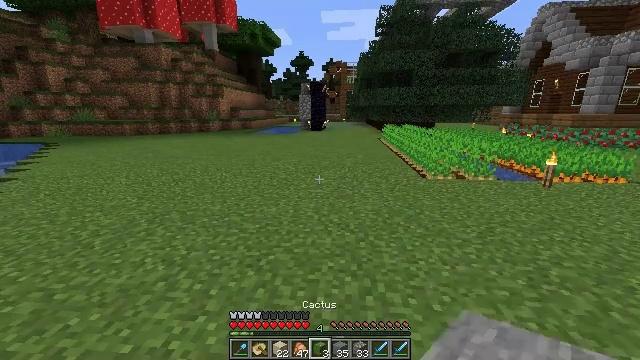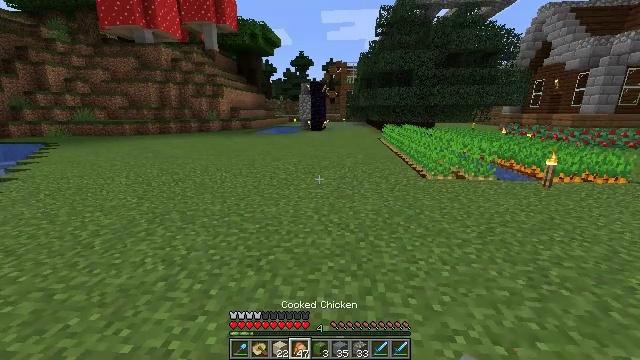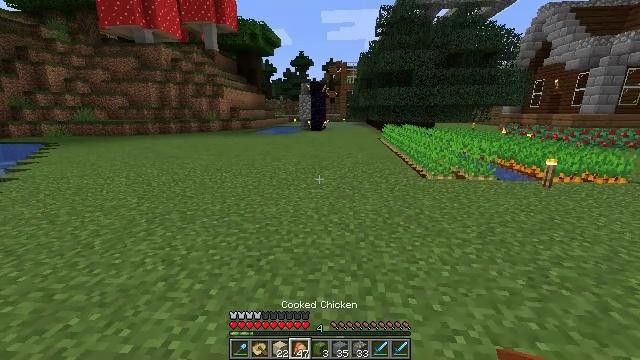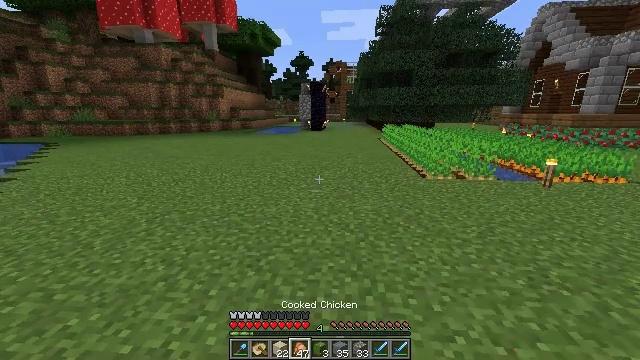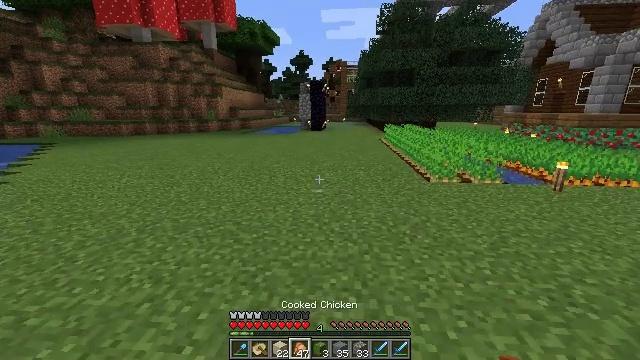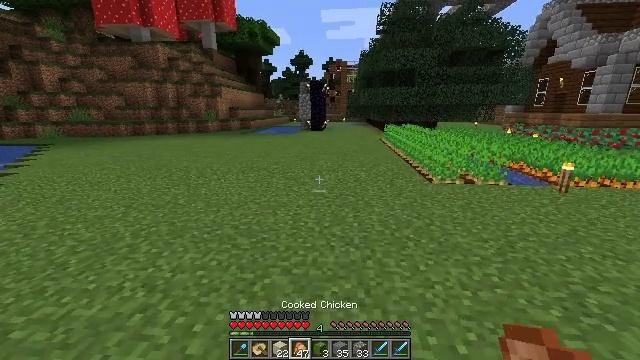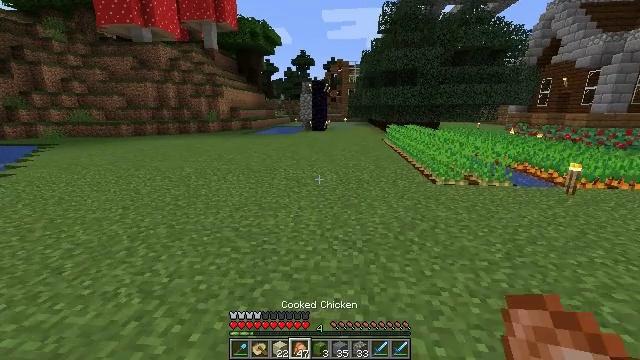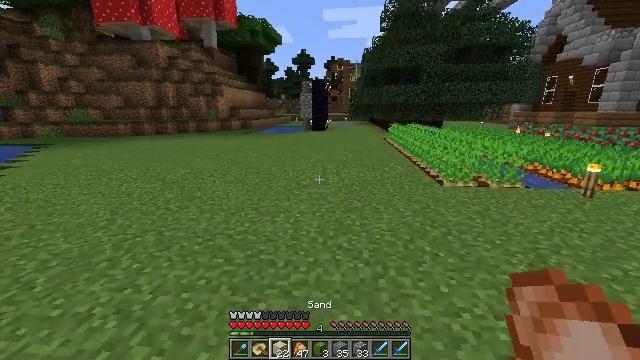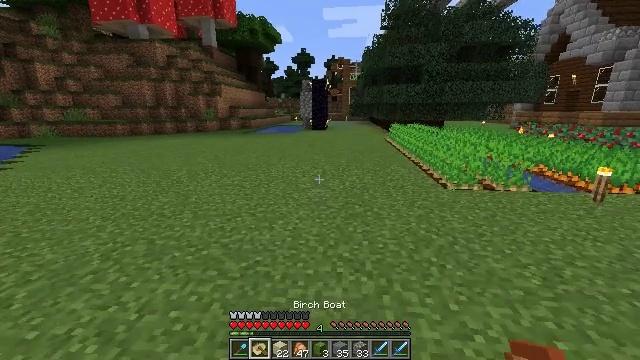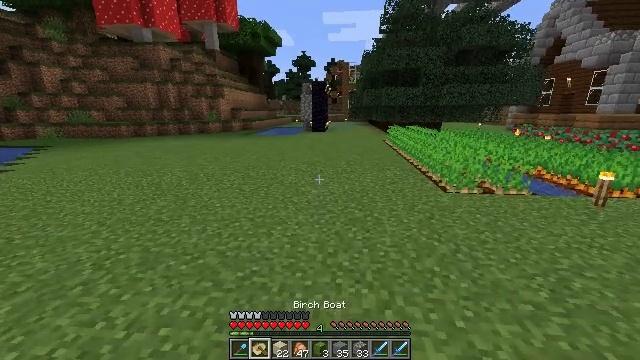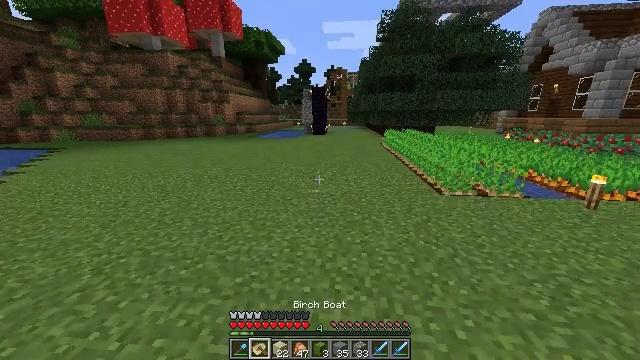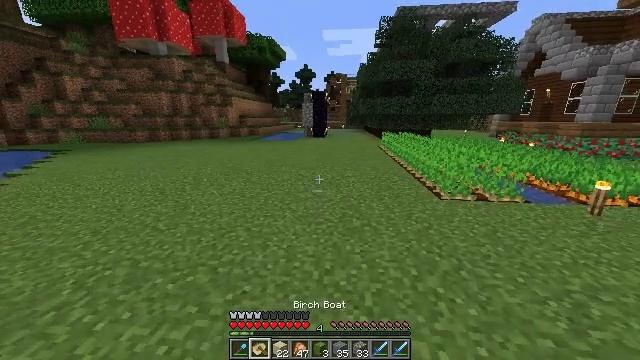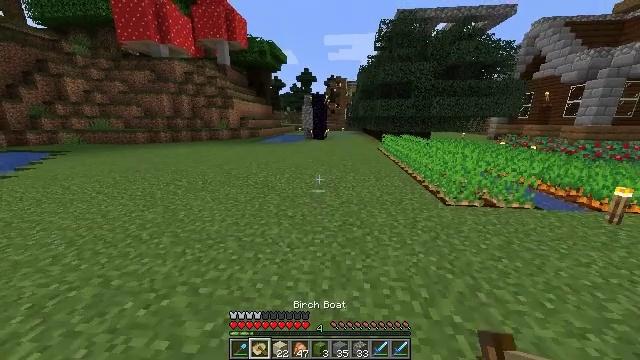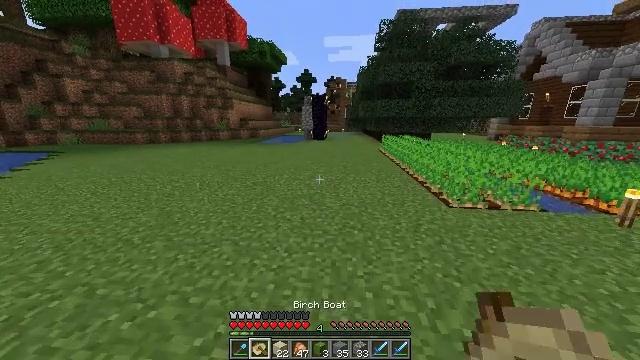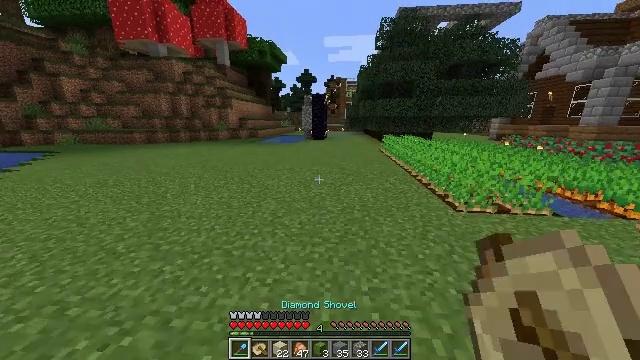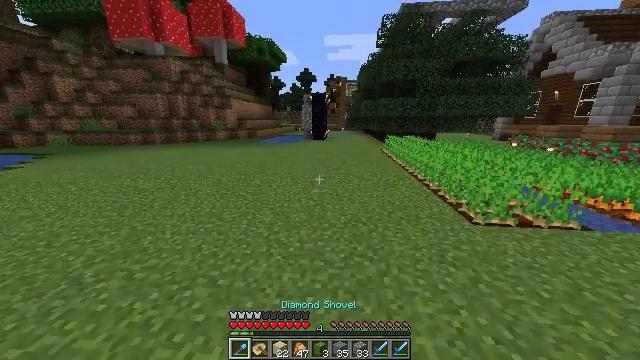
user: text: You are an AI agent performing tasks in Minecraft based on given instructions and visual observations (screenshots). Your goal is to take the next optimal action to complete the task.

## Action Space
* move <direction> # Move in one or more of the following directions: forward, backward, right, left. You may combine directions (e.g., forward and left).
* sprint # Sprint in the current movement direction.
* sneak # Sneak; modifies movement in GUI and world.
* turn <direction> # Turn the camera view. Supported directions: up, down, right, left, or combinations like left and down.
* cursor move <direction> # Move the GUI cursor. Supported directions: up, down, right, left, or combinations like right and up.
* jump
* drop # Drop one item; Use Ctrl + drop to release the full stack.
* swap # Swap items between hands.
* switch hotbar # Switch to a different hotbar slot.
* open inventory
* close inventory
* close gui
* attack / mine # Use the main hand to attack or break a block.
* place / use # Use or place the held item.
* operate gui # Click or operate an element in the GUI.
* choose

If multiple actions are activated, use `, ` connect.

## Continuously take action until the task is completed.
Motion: motion action
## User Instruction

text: Harvest sweet berries by mining the bush.
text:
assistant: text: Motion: no_op
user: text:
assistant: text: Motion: no_op
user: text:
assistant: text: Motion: move forward
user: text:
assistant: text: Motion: move forward
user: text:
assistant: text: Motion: move forward
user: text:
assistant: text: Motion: move forward
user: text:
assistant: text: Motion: move forward
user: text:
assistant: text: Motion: move forward, sprint
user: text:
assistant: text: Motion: move forward, sprint
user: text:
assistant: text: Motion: move forward, sprint
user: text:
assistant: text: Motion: move forward
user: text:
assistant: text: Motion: move forward
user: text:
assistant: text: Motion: move forward, sprint
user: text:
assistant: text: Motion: move forward, sprint
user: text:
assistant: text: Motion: move forward, sprint
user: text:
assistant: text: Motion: move forward, sprint
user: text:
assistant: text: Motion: move forward
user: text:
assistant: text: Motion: move forward
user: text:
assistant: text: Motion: move forward
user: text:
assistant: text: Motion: move forward
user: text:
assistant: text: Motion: move forward, jump
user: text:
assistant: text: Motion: move forward, jump
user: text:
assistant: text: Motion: move forward, jump
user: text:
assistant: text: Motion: move forward, jump
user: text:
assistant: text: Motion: move forward, jump
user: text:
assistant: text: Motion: move forward, jump
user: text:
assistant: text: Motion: move forward, jump
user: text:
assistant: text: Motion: move forward, jump
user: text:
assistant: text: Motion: move forward, turn left, jump
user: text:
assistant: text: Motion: move forward, jump